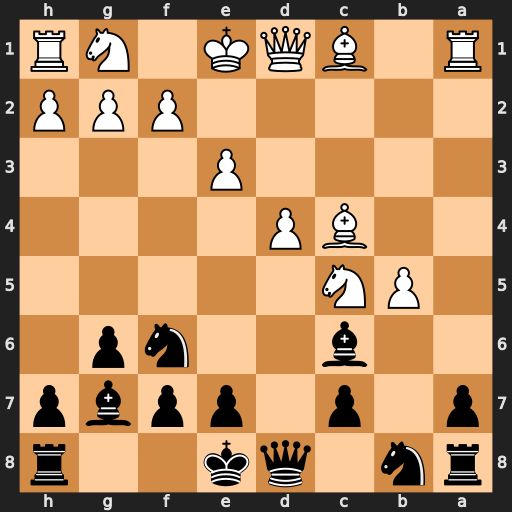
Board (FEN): rn1qk2r/p1p1ppbp/2b2np1/1PN5/2BP4/4P3/5PPP/R1BQK1NR
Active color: b
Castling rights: KQkq
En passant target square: -
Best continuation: Bxg2 Bxf7+ Kxf7